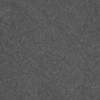
Label: dusty